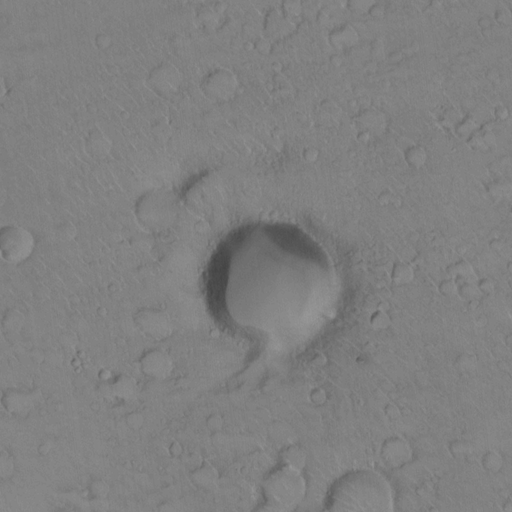
Classes present: Background